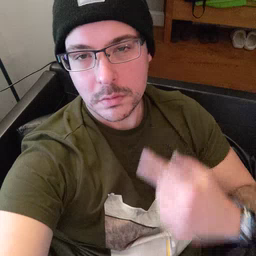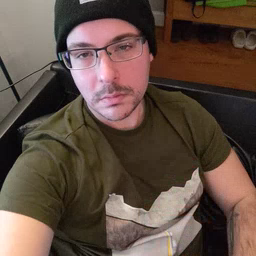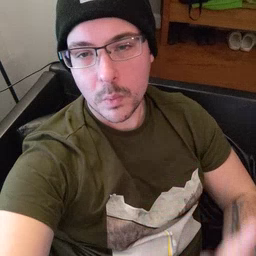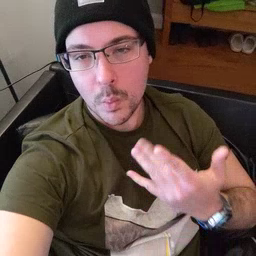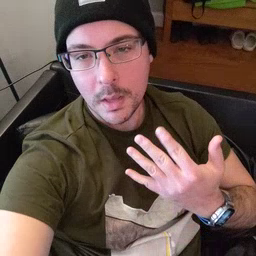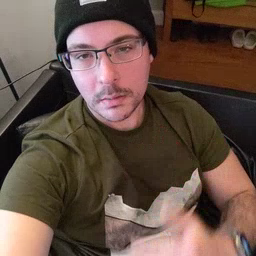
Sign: wait